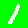
Digit: 1